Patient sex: M
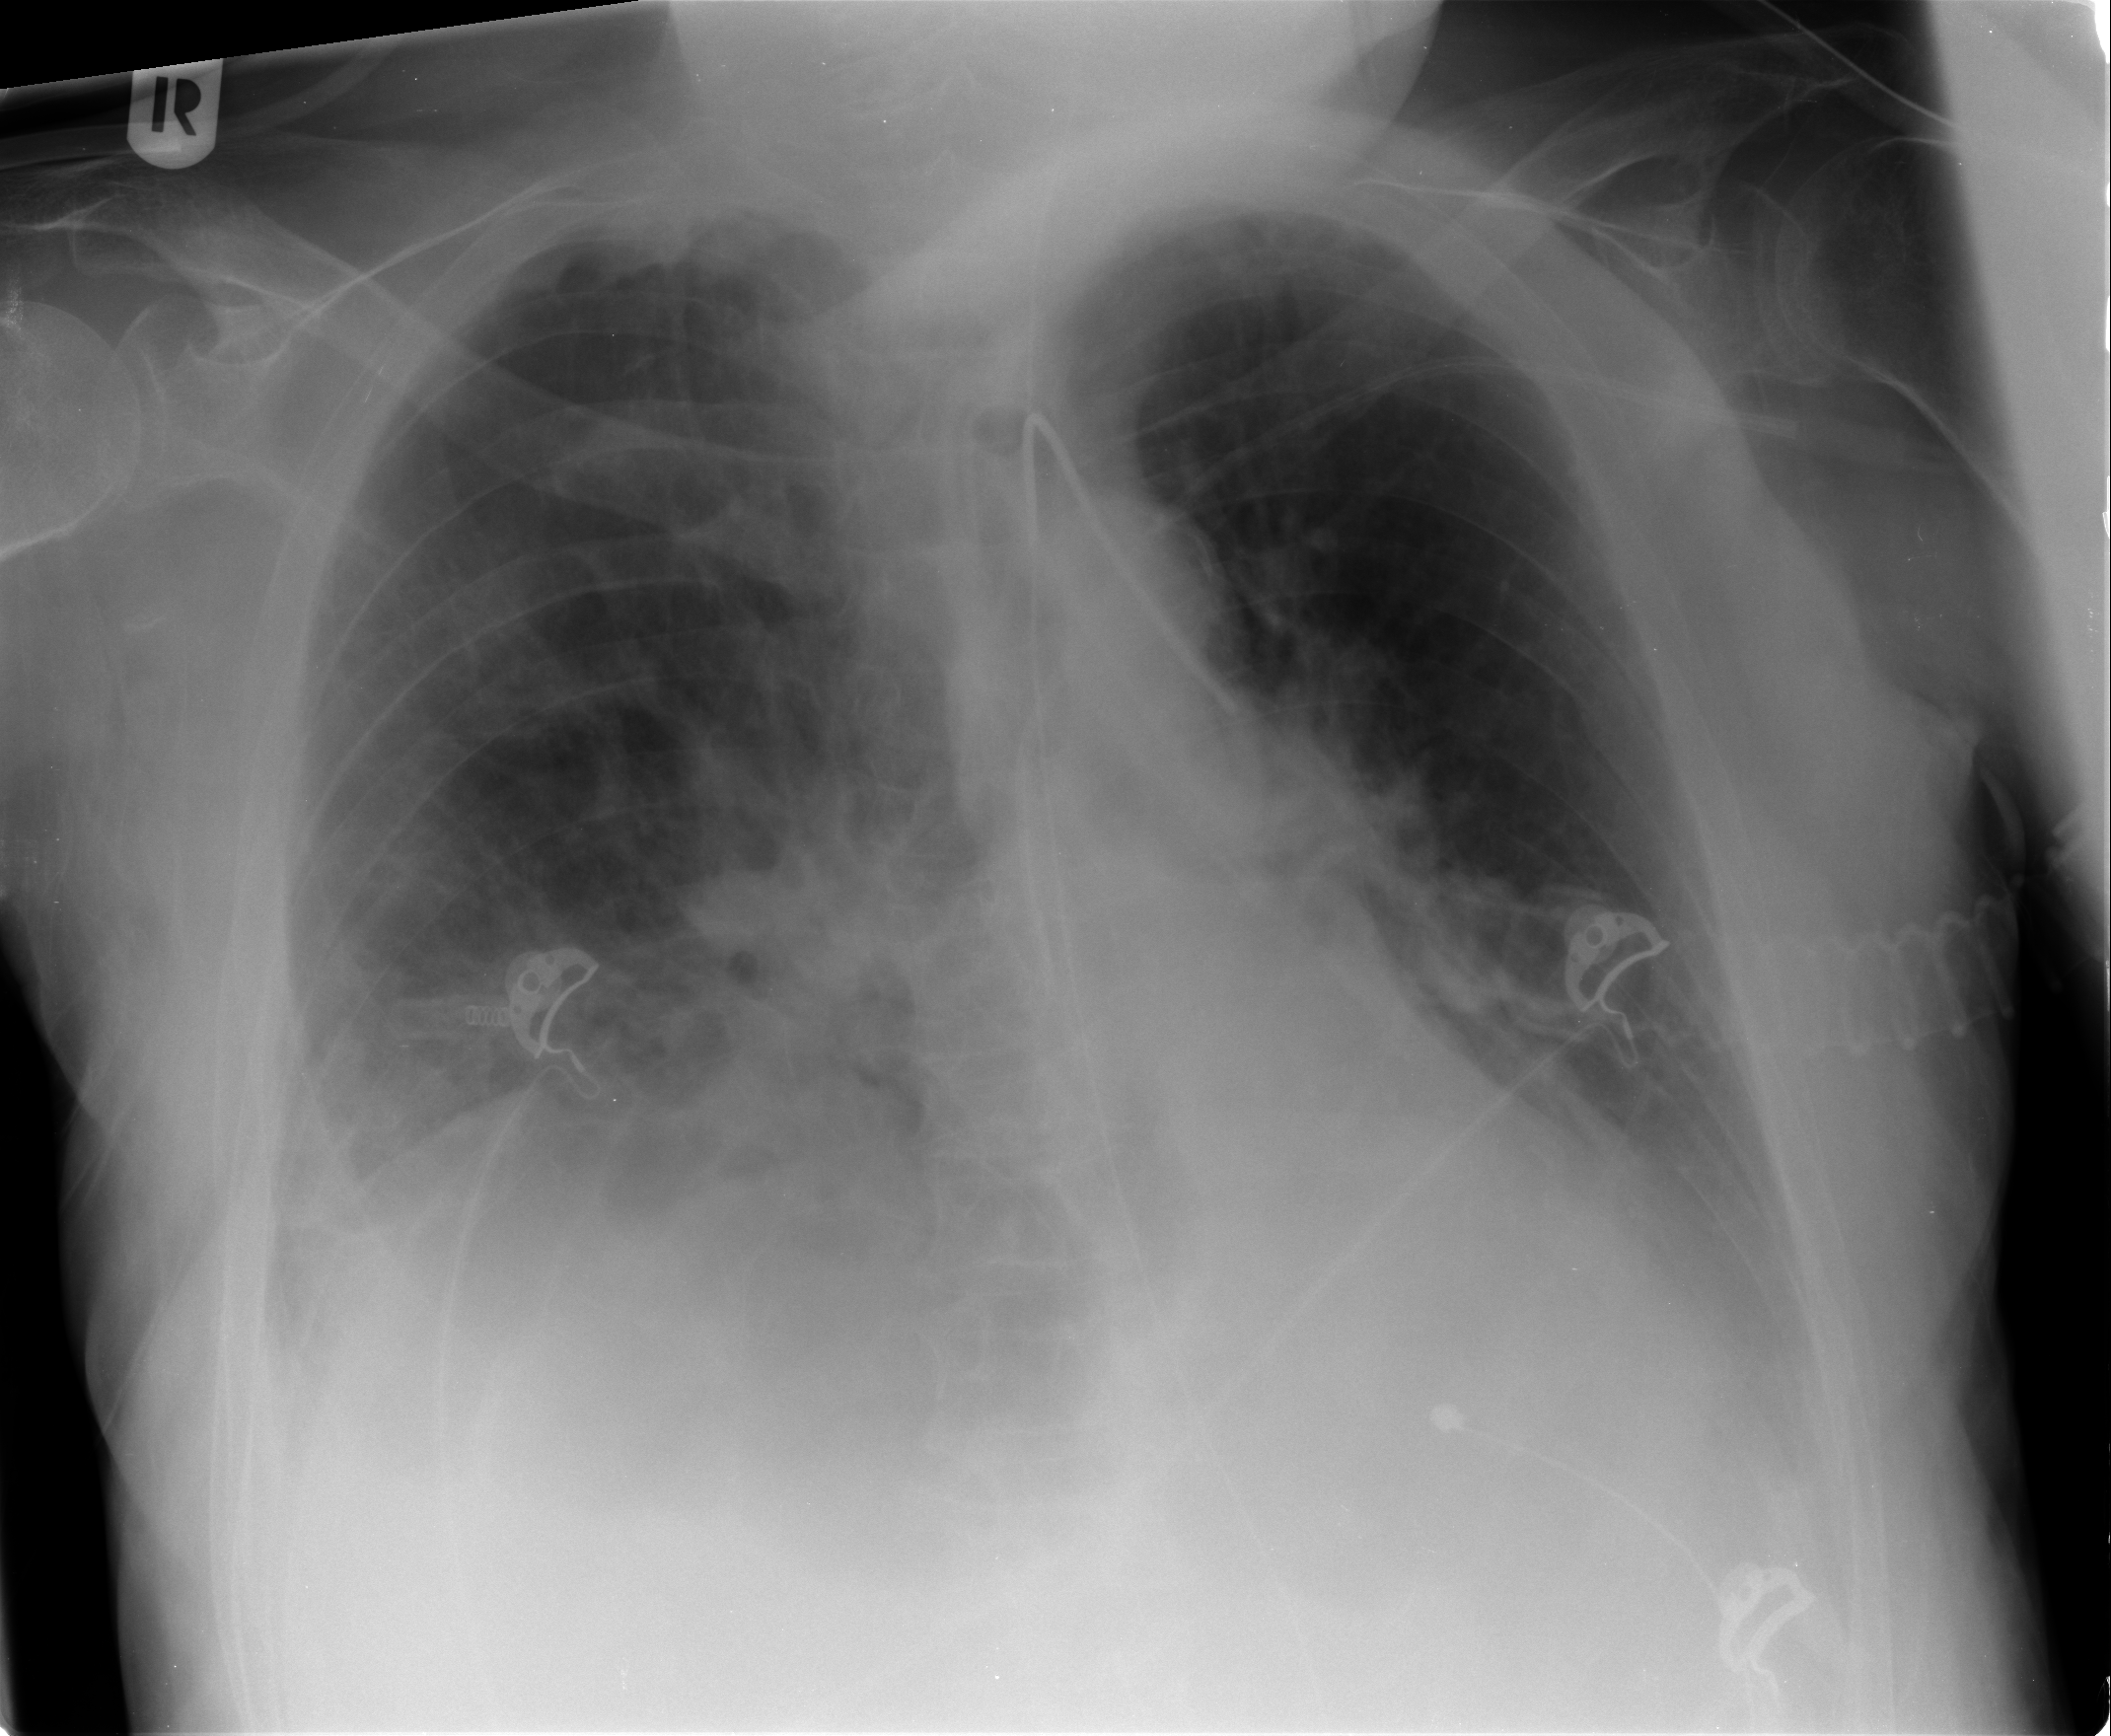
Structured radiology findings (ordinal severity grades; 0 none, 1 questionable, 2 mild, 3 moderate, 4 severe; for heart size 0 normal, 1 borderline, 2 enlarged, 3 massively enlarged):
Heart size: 0
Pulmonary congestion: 2
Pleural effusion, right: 3
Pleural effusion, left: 2
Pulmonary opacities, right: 3
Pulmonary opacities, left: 1
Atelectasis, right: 3
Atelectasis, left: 1